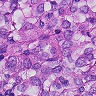
Metastatic tissue present: yes